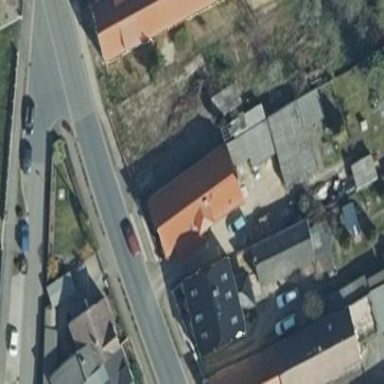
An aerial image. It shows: Simple house.